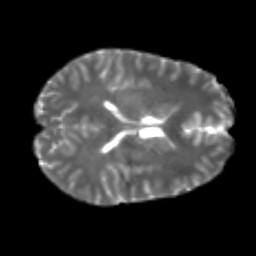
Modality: T2w
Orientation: axial
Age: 24
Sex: male
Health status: healthy
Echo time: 0.074 s